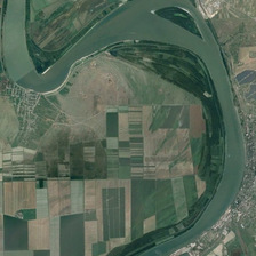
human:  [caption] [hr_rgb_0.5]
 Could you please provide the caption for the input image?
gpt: There are many green blocks in the river area.

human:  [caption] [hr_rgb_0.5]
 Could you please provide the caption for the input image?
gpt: There are many green blocks in the area by the river.

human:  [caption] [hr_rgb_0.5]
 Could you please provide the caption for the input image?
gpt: There are many green blocks by the river.

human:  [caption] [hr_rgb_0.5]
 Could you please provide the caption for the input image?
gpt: There are many green blocks in the region by the river.

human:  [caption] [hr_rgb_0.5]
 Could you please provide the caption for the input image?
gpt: There are many green blocks in the riverside area.